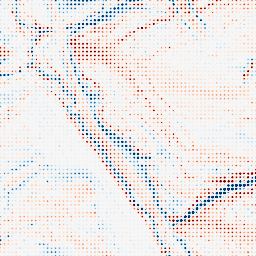
Category: classical
Decomposition family: gaussian_anisotropic
Decomposition parameters: sigma_x: 2
sigma_y: 5
Upsampling method: sinc_blackman
Upsampling parameters: scale: 8
kernel_size: 4
Upsampling scale: 8